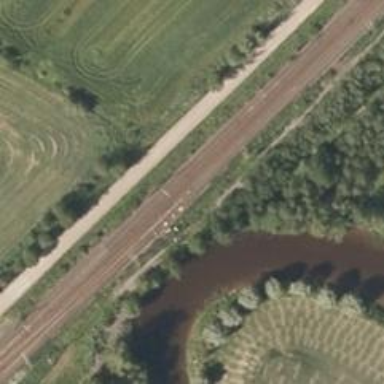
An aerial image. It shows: Railway track with continuous electrified contact lines.